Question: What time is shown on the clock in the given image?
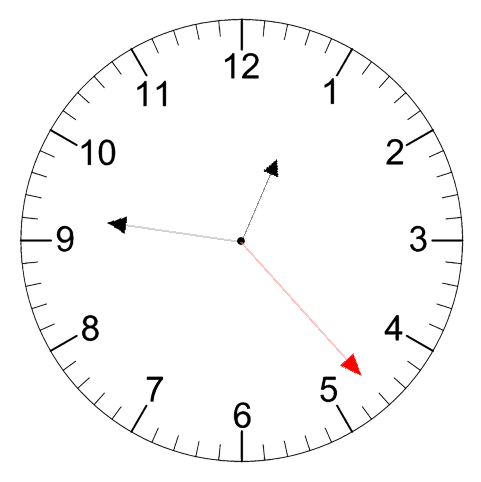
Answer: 12:46:23